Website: macys
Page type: account-dashboard
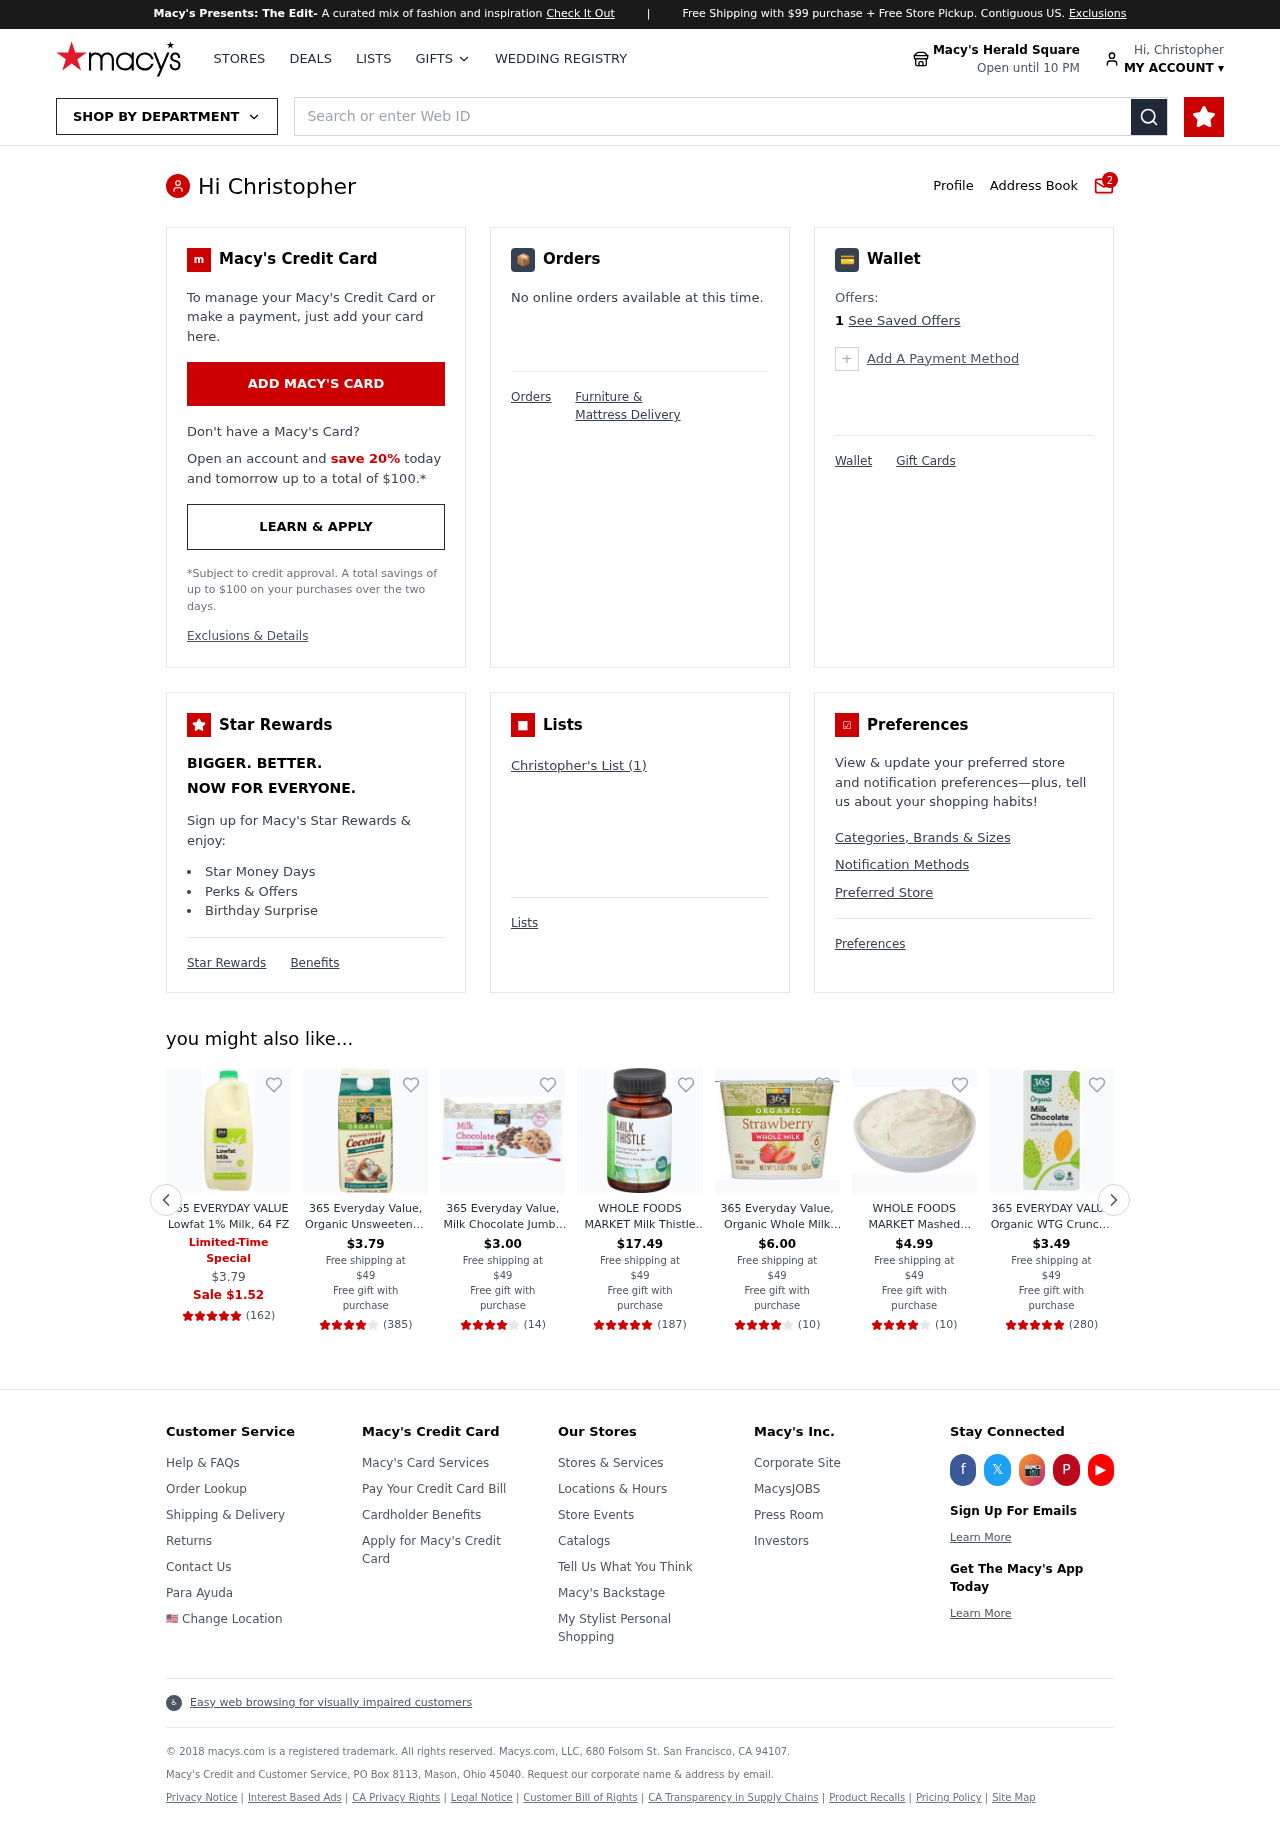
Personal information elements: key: PII_FIRSTNAME
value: Christopher
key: PII_LOCATION1_NAME
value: Macy's Herald Square
Product elements: key: PRODUCT1_NAME
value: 365 EVERYDAY VALUE Lowfat 1% Milk, 64 FZ
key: PRODUCT1_NUM_RATINGS
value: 162
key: PRODUCT1_PRICE
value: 3.79
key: PRODUCT1_RATING
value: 4.5
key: PRODUCT2_NAME
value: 365 Everyday Value, Organic Unsweetened Original Coconut milk Beverage, 64 fl oz Casepack
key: PRODUCT2_NUM_RATINGS
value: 385
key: PRODUCT2_PRICE
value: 3.79
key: PRODUCT2_RATING
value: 4.1
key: PRODUCT3_NAME
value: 365 Everyday Value, Milk Chocolate Jumbo Baking Chips, 10 oz
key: PRODUCT3_NUM_RATINGS
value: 14
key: PRODUCT3_PRICE
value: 3
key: PRODUCT3_RATING
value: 4.4
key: PRODUCT4_NAME
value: WHOLE FOODS MARKET Milk Thistle Vegan Capsules, 60 CT
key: PRODUCT4_NUM_RATINGS
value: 187
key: PRODUCT4_PRICE
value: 17.49
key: PRODUCT4_RATING
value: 4.6
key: PRODUCT5_NAME
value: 365 Everyday Value, Organic Whole Milk Yogurt, Strawberry, 5.3 oz
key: PRODUCT5_NUM_RATINGS
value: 10
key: PRODUCT5_PRICE
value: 6
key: PRODUCT5_RATING
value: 4.4
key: PRODUCT6_NAME
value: WHOLE FOODS MARKET Mashed Potatoes, 32 OZ
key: PRODUCT6_NUM_RATINGS
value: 10
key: PRODUCT6_PRICE
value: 4.99
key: PRODUCT6_RATING
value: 4
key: PRODUCT7_NAME
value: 365 EVERYDAY VALUE Organic WTG Crunchy Quinoa Milk Chocolate Bar, 2.8 OZ
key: PRODUCT7_NUM_RATINGS
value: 280
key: PRODUCT7_PRICE
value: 3.49
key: PRODUCT7_RATING
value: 4.5
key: PRODUCT1_SALE_PRICE
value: Sale $1.52
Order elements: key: ORDER_FREE_SHIPPING_MIN
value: $99
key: ORDER_STORE_HOURS
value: Open until 10 PM
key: ORDER_NUM_MESSAGES
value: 2
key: ORDER_DISCOUNT_PERCENT
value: save 20%
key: ORDER_MAX_SAVINGS
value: $100
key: ORDER_MAX_SAVINGS2
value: $100
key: ORDER_NUM_OFFERS
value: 1
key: ORDER_NUM_LIST_ITEMS
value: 1
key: ORDER_FREE_SHIPPING_THRESHOLD
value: $49
Search elements: key: HEADER_SEARCH
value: Search or enter Web ID